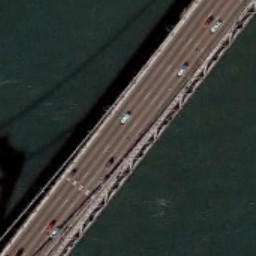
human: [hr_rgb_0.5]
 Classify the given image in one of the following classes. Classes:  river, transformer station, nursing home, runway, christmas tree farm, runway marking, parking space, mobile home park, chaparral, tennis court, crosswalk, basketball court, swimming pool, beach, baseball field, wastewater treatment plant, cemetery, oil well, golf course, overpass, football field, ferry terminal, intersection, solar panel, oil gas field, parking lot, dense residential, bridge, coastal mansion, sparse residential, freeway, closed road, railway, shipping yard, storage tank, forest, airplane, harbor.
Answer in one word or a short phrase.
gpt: bridge